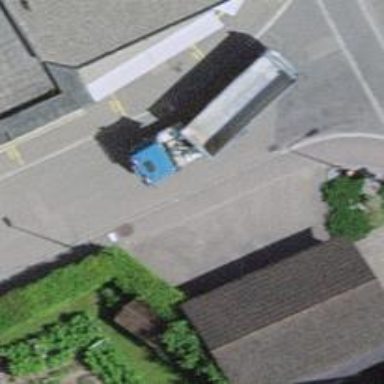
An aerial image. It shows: Sidewalk along the footway.